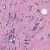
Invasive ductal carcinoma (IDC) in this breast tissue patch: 1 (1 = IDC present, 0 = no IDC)